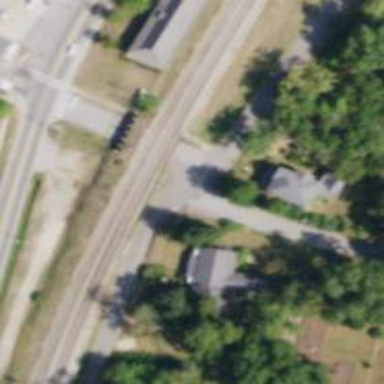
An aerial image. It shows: Bridge over railway line.